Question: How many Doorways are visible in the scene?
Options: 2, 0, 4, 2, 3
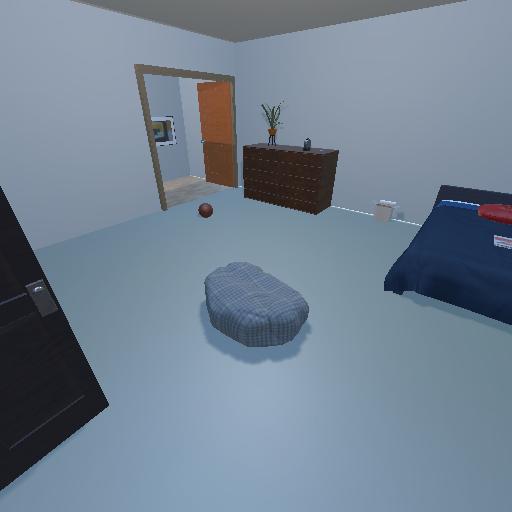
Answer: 2